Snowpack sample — Buffalo Mountain, Silverthorne, Colorado, USA (2/22/26, 2:02 PM MST)
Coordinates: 39.622, -106.113
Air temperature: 33 °F
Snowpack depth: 63 cm
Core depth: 40 cm
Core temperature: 26.6 °F
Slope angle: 11°, slope face: 116°
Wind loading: low
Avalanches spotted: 0
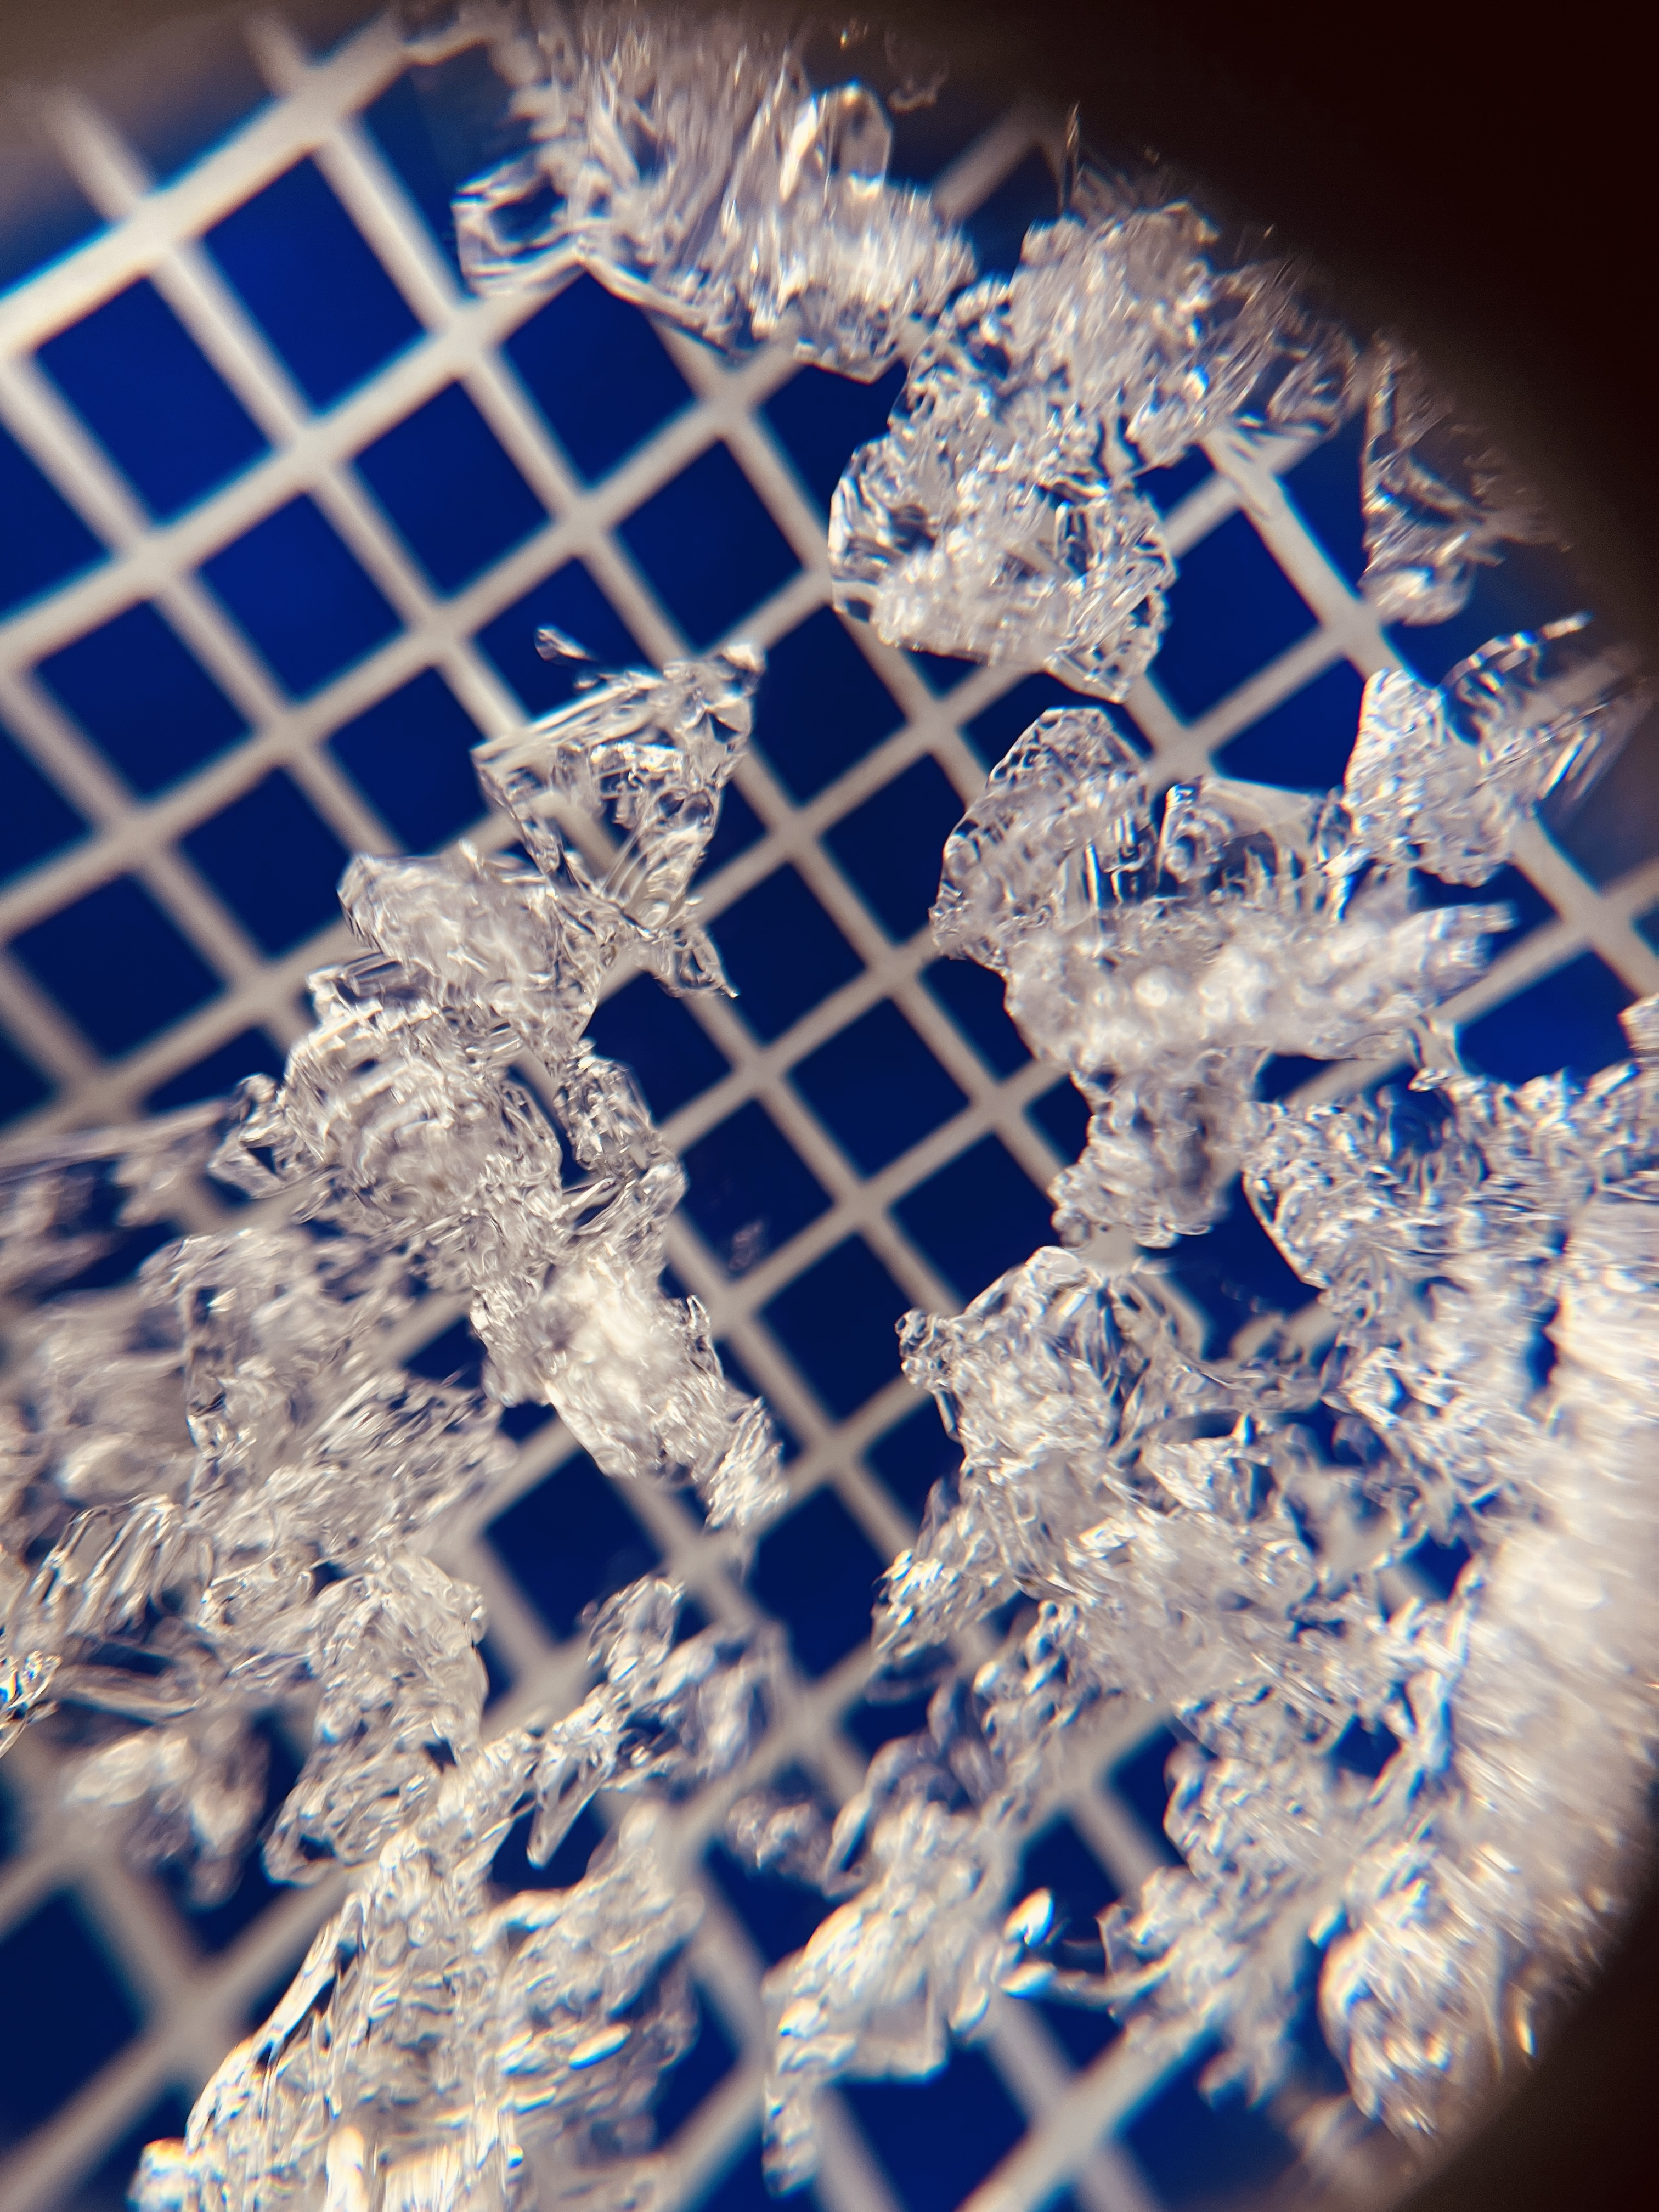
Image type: magnified_profile
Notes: In a firebreak similar to site 1, minimal wind loading with no spotted avalanches (not many faces in view though)